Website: crate-barrel
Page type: billing-address
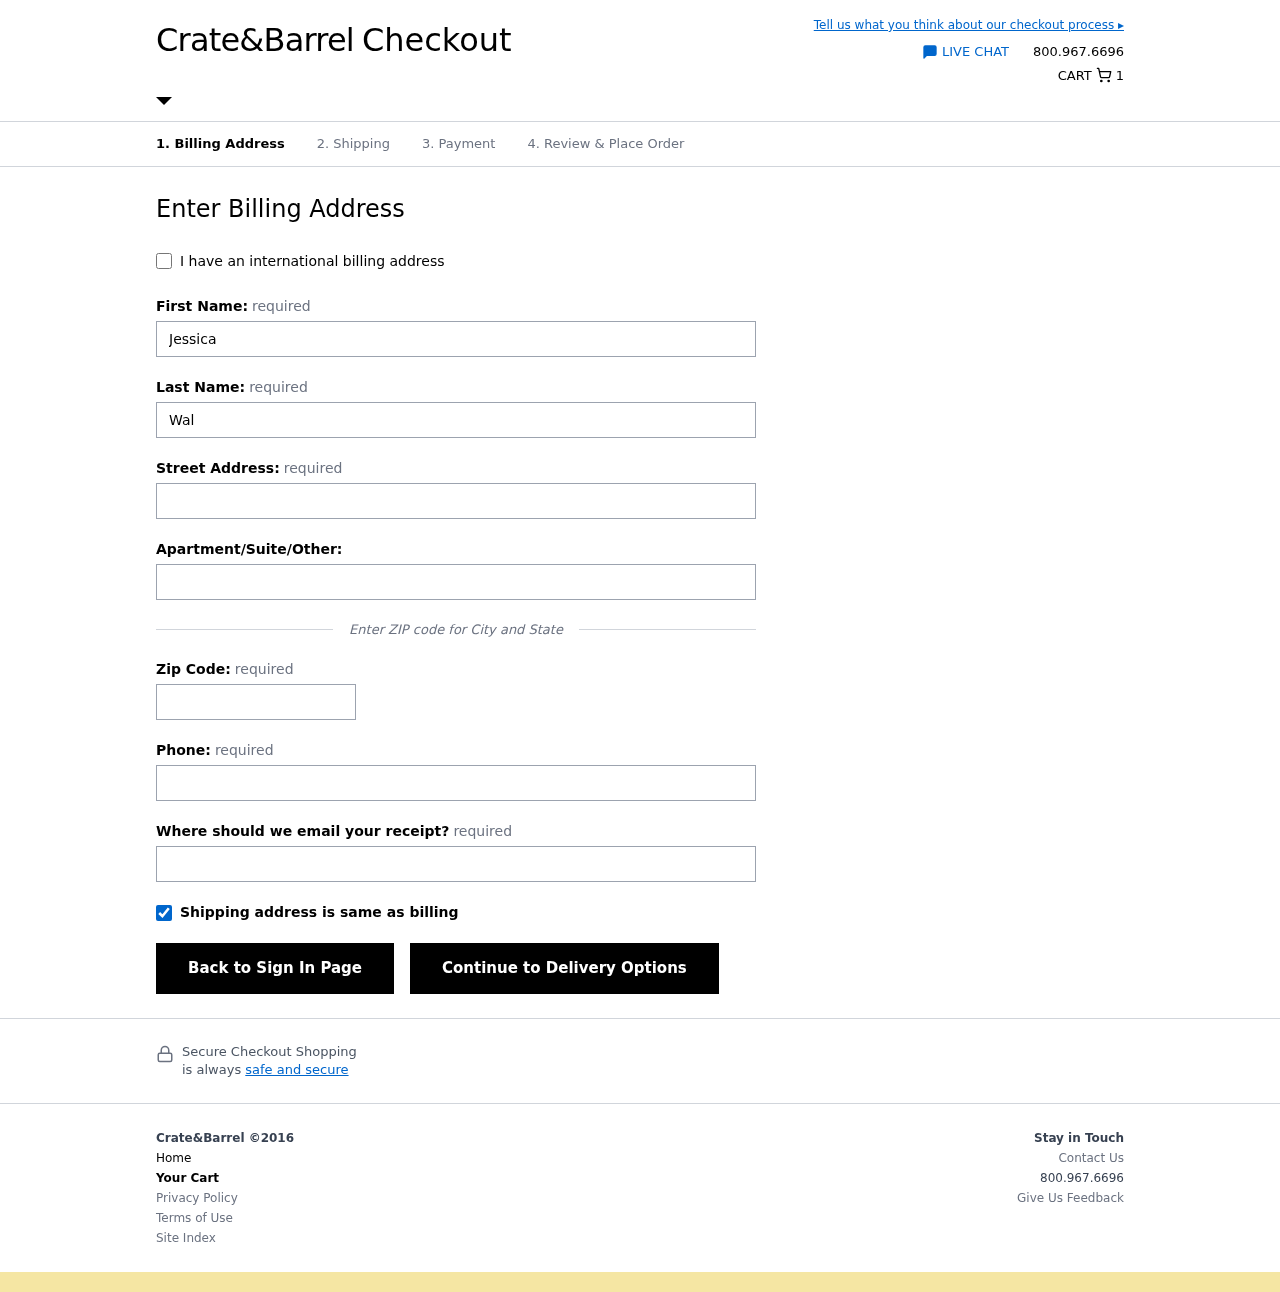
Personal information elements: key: PII_EMAIL
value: jessicawallace@gmail.com
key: PII_FIRSTNAME
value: Jessica
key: PII_LASTNAME
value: Wallace
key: PII_PHONE
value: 7292376101
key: PII_POSTCODE
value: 44656
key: PII_STREET
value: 4652 Leslie Roads Apt. 334
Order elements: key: ORDER_NUM_ITEMS
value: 1